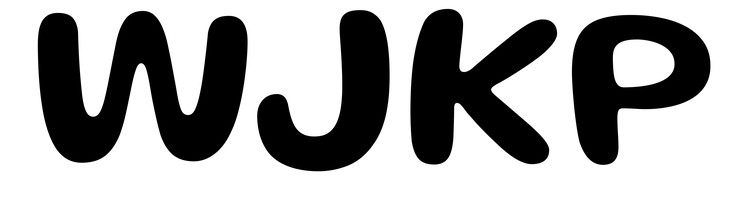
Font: Gluten_Medium